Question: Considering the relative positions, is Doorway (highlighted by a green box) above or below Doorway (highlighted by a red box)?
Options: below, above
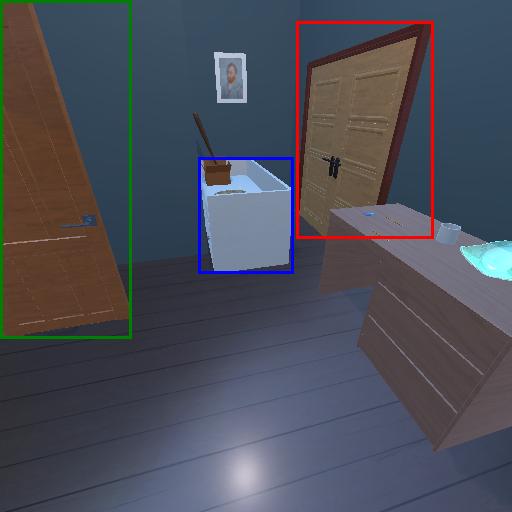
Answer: below